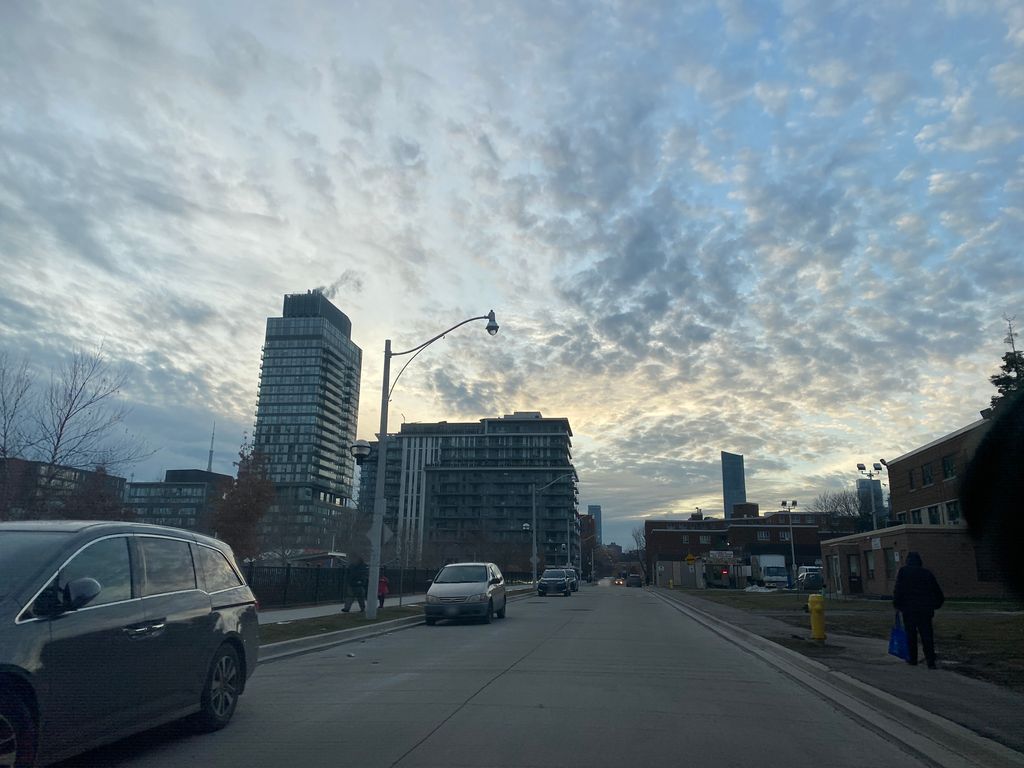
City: toronto